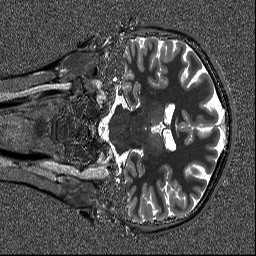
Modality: T1map
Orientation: coronal
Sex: female